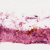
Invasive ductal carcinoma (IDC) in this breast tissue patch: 0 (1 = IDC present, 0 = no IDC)